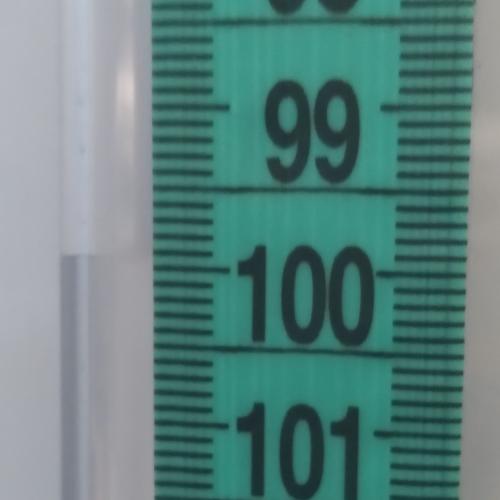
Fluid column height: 99.9 cm